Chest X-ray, PA view. Patient: 49 years old, sex F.
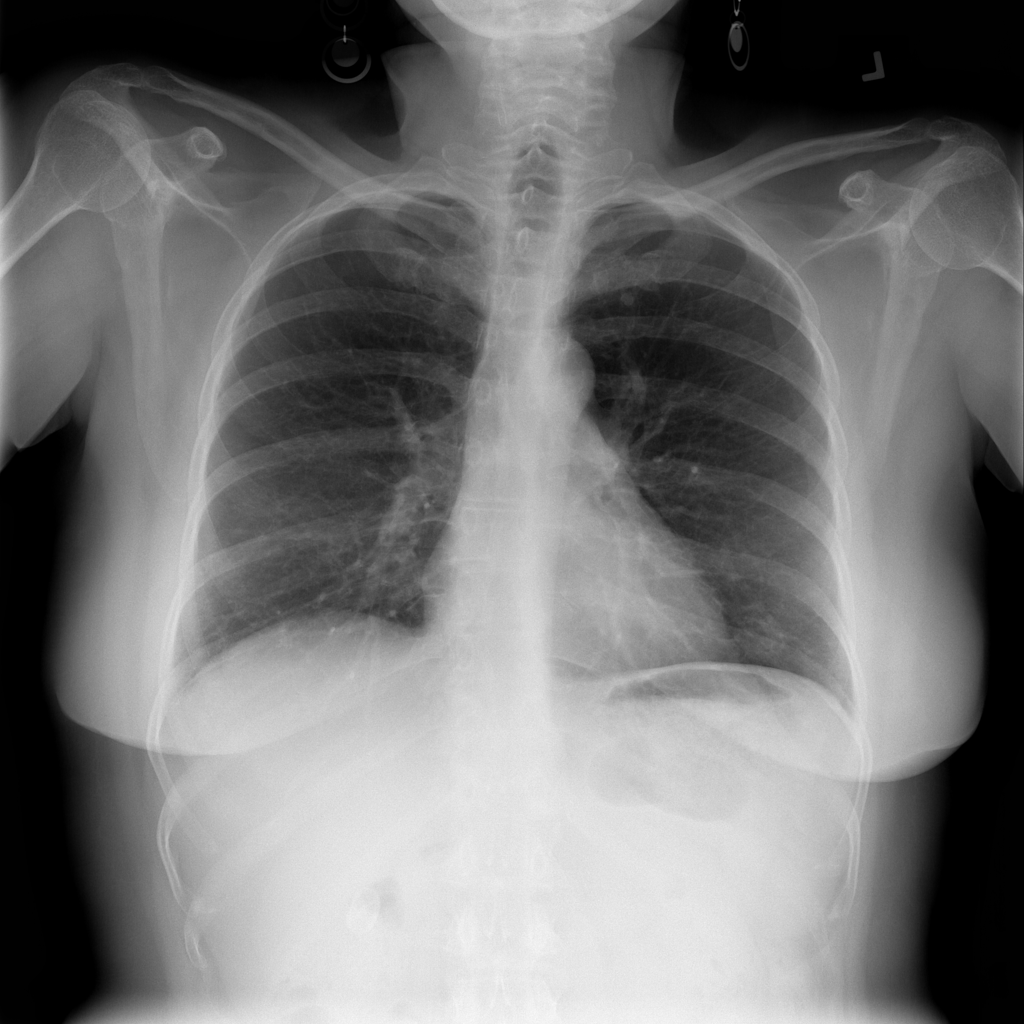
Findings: No Finding